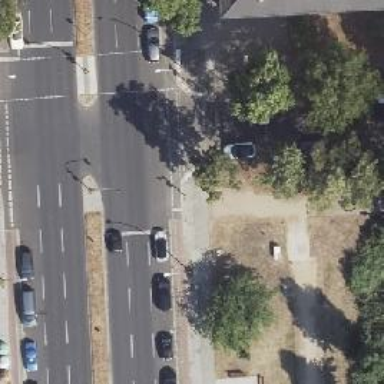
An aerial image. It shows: Secondary road with asphalt surface. There is cycle track on the right side.